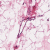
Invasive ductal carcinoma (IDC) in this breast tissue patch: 0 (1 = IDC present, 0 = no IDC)